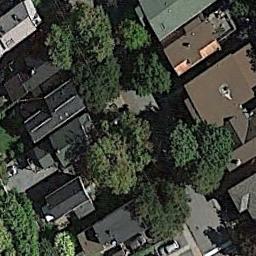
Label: medium_residential